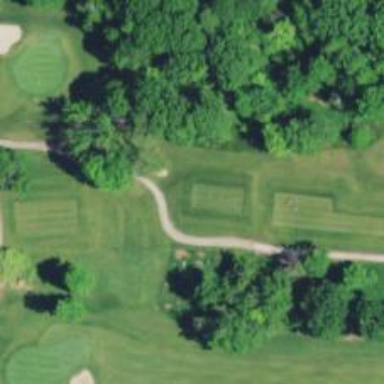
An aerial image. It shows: Grass area designated as golf tee.